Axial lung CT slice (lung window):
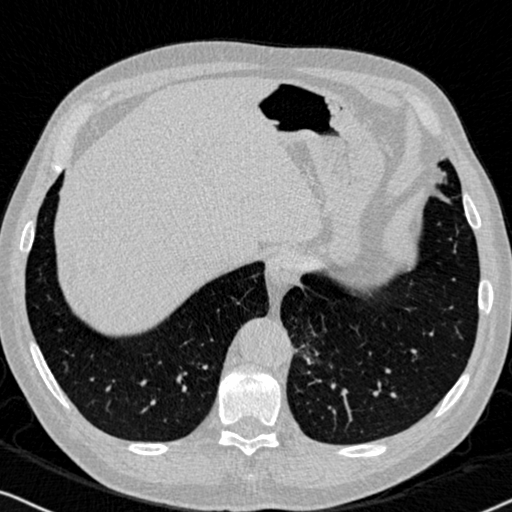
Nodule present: no